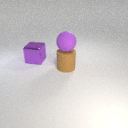
large purple rubber sphere above large brown rubber cylinder